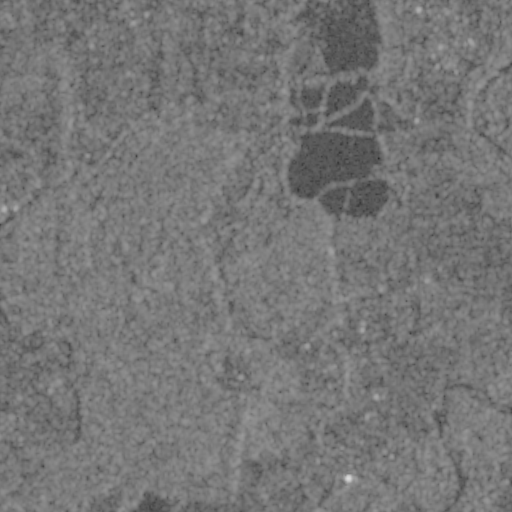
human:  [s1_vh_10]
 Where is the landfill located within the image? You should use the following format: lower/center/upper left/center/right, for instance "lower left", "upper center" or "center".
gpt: The landfill is located in the upper left of the image.
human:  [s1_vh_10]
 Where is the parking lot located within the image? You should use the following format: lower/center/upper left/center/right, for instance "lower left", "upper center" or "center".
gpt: The parking lot is located in the center right of the image.
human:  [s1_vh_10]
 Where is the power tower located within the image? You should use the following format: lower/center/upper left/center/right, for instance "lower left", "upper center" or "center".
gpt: The power tower is located in the upper of the image.
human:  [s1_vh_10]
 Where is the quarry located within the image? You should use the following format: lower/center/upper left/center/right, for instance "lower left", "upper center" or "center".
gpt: The quarry is located in the upper right of the image.
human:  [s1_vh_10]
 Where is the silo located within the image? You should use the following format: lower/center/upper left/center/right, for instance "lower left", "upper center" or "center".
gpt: The silo is located in the lower center of the image.
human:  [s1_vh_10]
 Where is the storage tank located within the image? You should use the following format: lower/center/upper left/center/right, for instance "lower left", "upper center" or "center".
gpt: The storage tank is located in the center left of the image.
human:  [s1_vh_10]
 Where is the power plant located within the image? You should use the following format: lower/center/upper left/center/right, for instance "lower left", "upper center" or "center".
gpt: There is no power plant in the image.

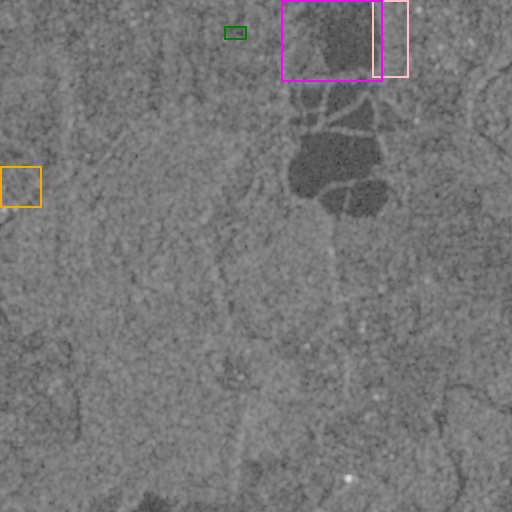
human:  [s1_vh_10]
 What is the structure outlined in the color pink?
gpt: The structure outlined in pink is a crop field.
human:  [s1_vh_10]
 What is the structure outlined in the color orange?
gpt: The structure outlined in orange is a landfill.
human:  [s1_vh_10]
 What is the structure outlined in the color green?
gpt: The structure outlined in green is a park.
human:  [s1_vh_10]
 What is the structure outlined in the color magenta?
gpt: The structure outlined in magenta is a quarry.
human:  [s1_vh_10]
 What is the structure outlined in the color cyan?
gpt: There is no cyan outline.